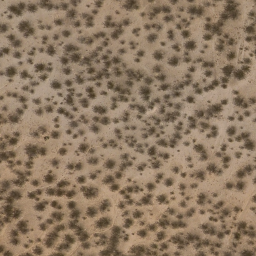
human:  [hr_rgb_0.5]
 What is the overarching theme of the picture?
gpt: chaparral